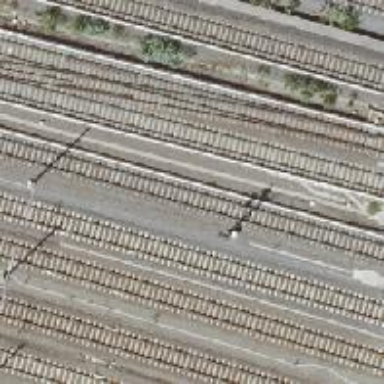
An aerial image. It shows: Railway signal.